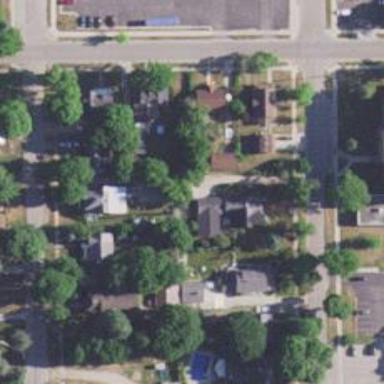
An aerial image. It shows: Alleyway designated as service road.